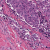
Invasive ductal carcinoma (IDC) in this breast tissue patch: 0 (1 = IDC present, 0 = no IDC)